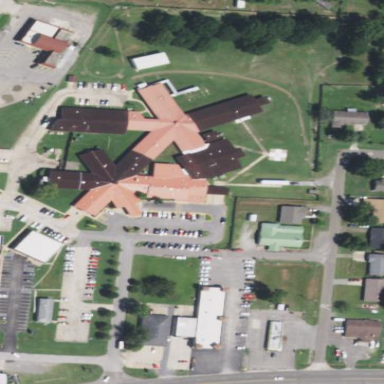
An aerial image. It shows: Healthcare facility identified as hospital.